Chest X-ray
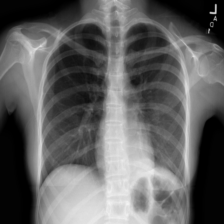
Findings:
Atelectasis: negative
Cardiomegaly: negative
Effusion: negative
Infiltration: negative
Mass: negative
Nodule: negative
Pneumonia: negative
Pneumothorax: negative
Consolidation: negative
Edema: negative
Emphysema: negative
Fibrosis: negative
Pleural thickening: negative
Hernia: negative